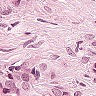
Metastatic tissue present: no